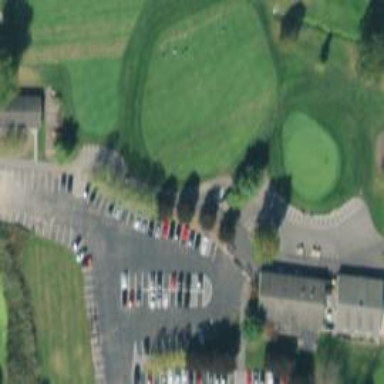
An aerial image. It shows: Grassy area used as driving range for golf.